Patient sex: M
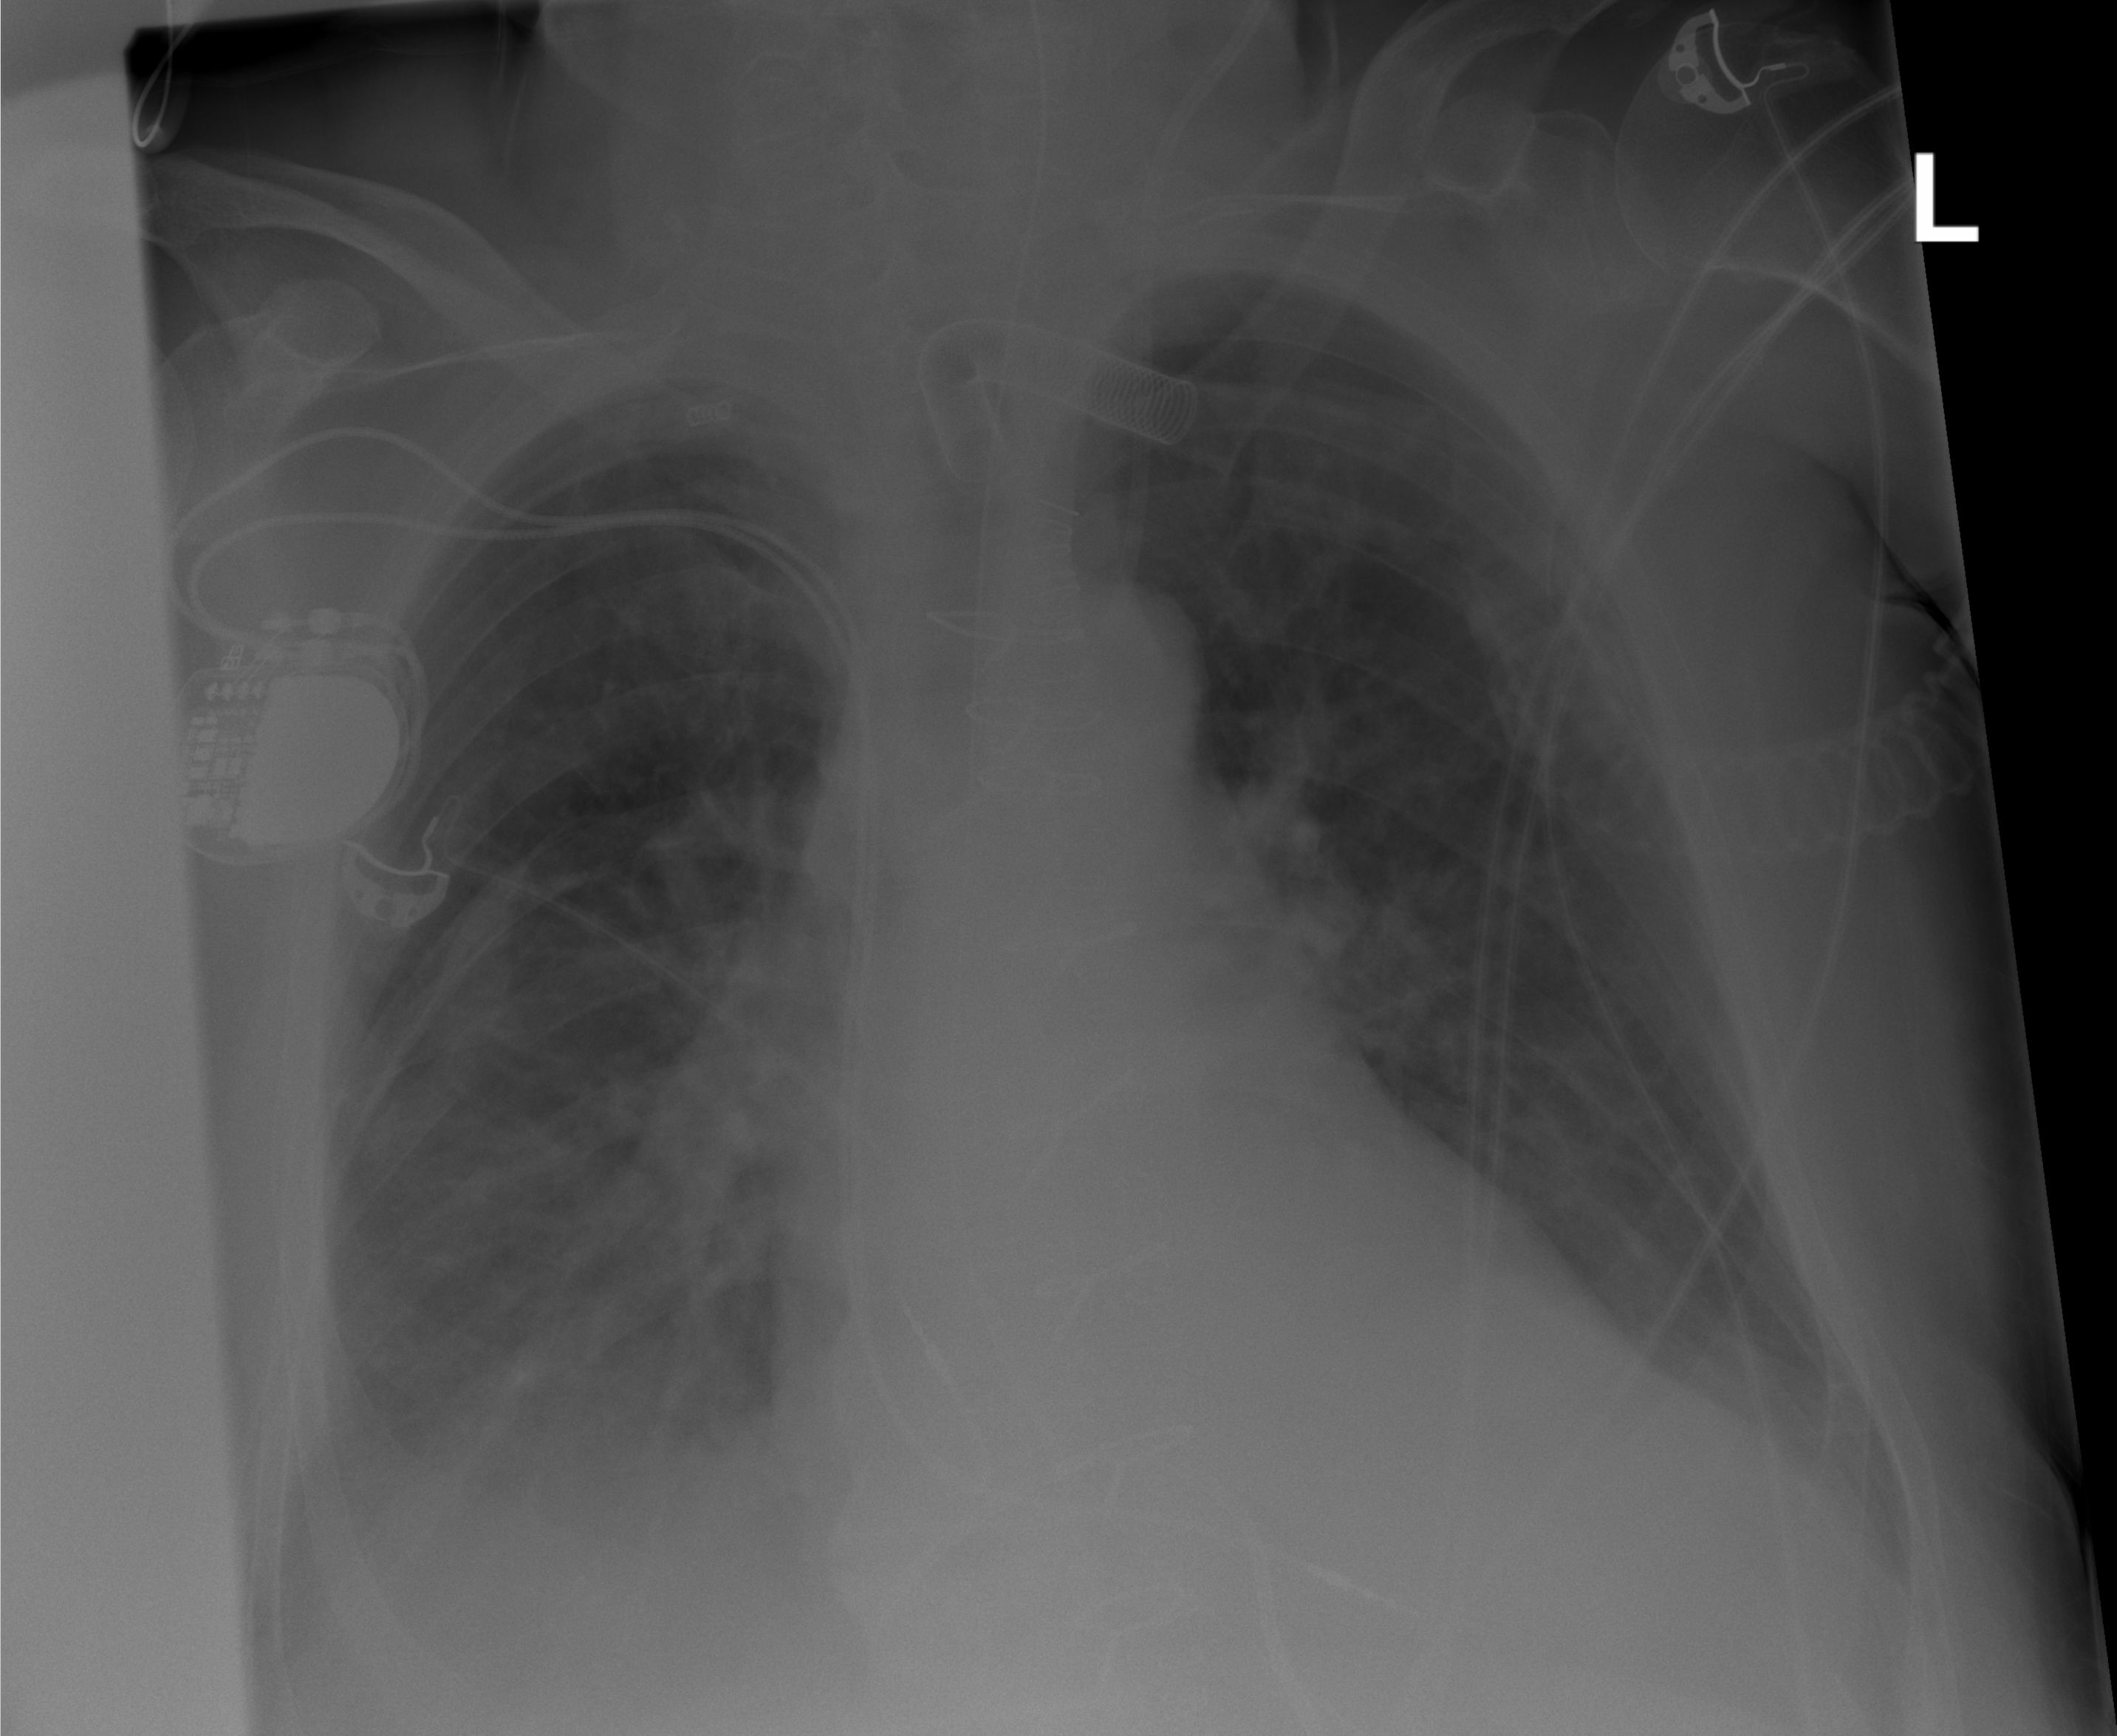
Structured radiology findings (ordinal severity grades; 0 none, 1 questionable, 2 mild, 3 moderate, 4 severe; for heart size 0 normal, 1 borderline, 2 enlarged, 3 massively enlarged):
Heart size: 0
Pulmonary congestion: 2
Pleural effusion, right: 2
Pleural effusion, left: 1
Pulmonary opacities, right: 0
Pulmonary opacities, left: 0
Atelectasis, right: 2
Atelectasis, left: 1